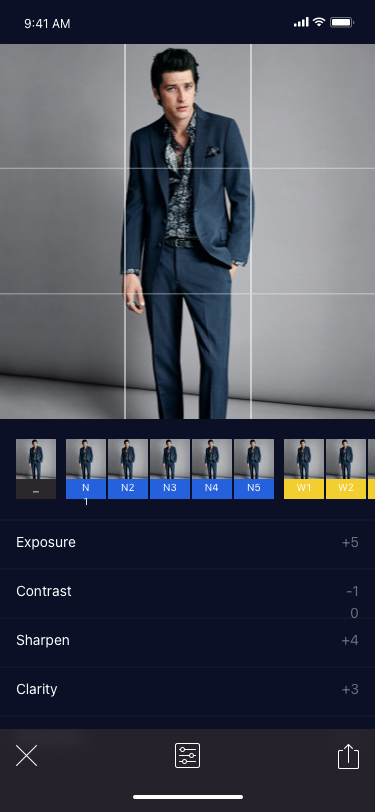
Text in this UI design:
_
N1
N2
N3
N4
N5
W1
W2
Exposure
Contrast
Sharpen
+5
-10
+4
Clarity
+3
Saturation
+10